Field crop: maize
Growth stage: 2
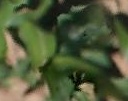
Species: maize